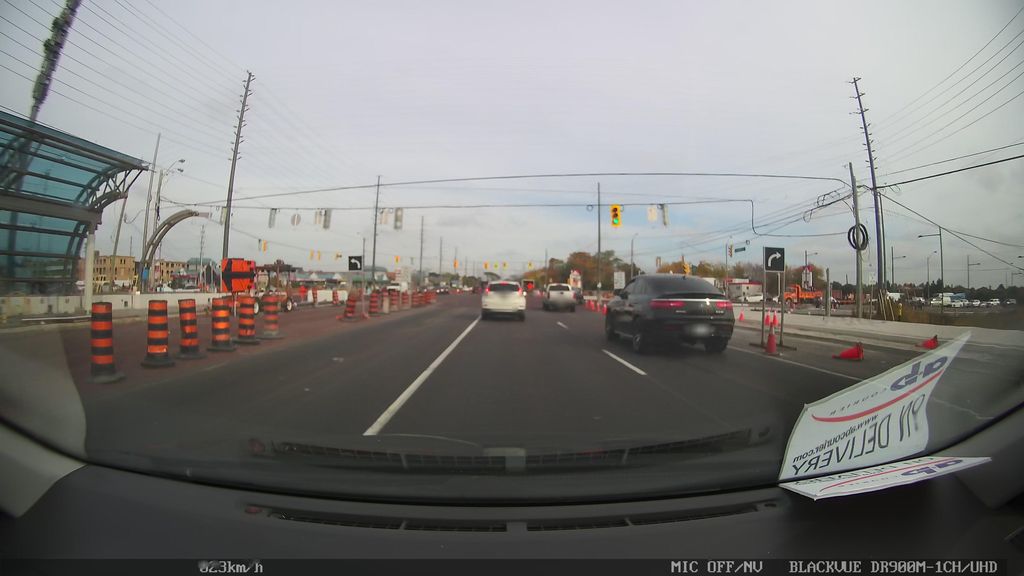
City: toronto